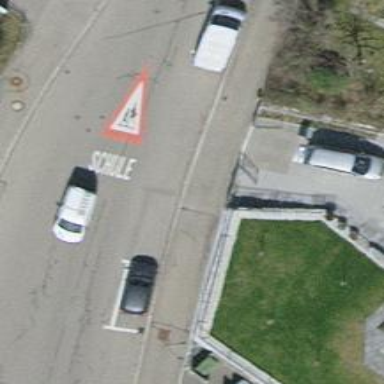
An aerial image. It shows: Asphalt sidewalk along the footway.